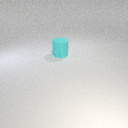
large cyan rubber cylinder